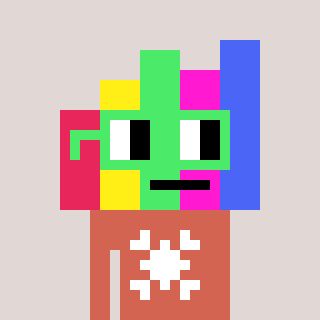
a pixel art character with square light green glasses, a bar chart-shaped head and a peachy-colored body on a warm background